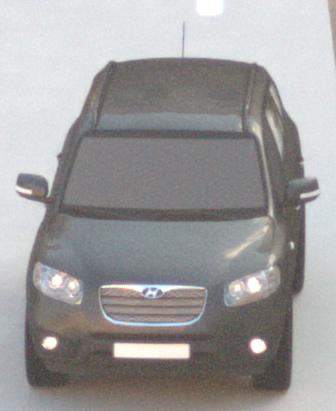
Make: Hyundai
Model: Santa Fe 2.4
Detailed model: Santa Fe (CM)
Model produced from: 2010/01
Model produced until: 2012/09
Doors: 5
Color: gray
Road condition: dry road
Daytime: sunrise or sunset
Contrast: low contrast